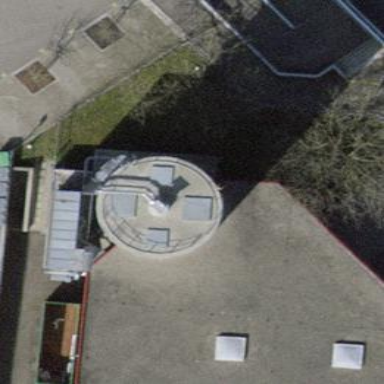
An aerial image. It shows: Storage tank that is man-made.